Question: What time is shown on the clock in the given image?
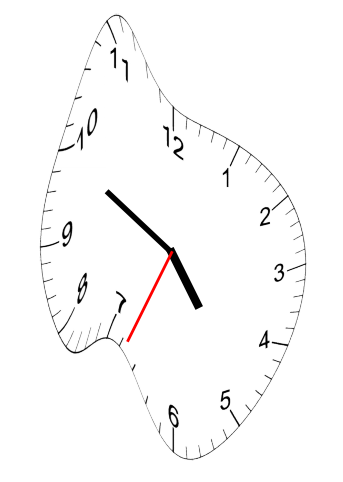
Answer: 04:49:34